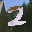
Label: 2